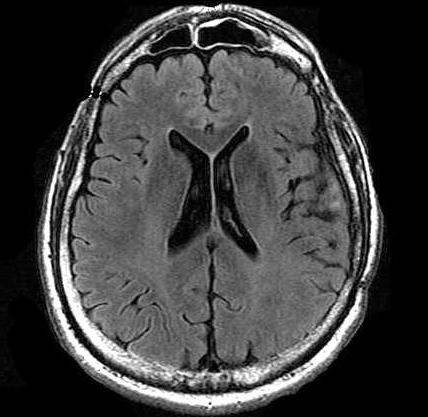
Label: notumor